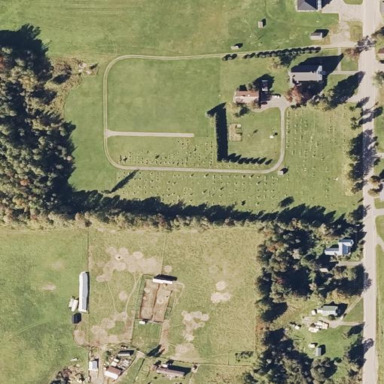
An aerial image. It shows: Cemetery.